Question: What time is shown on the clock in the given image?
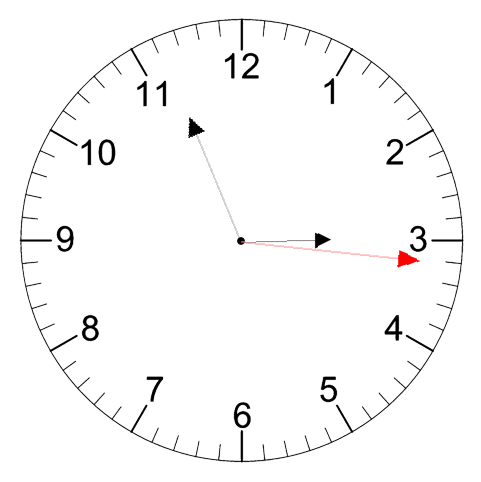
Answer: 02:56:16